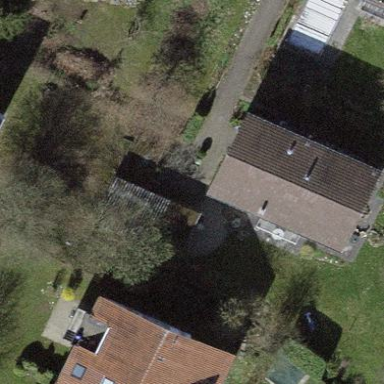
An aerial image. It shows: Residential building.